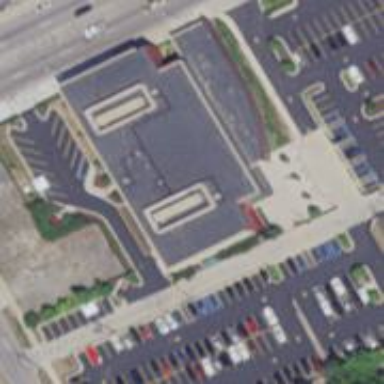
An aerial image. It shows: Healthcare clinic.